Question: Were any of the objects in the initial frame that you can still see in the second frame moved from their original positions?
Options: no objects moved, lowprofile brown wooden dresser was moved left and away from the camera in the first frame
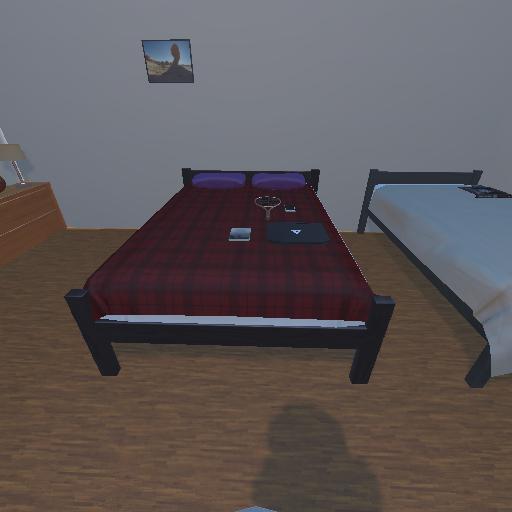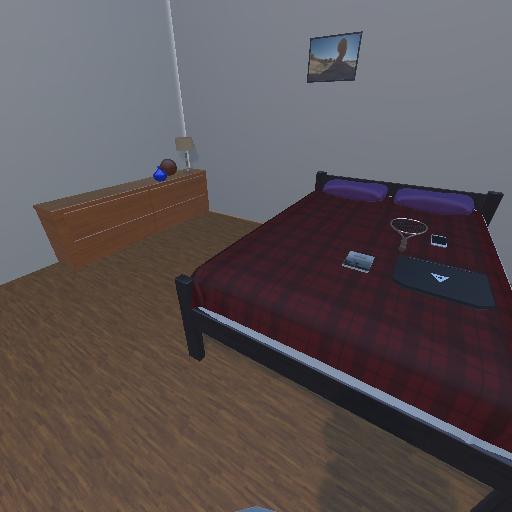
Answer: no objects moved